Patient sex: M
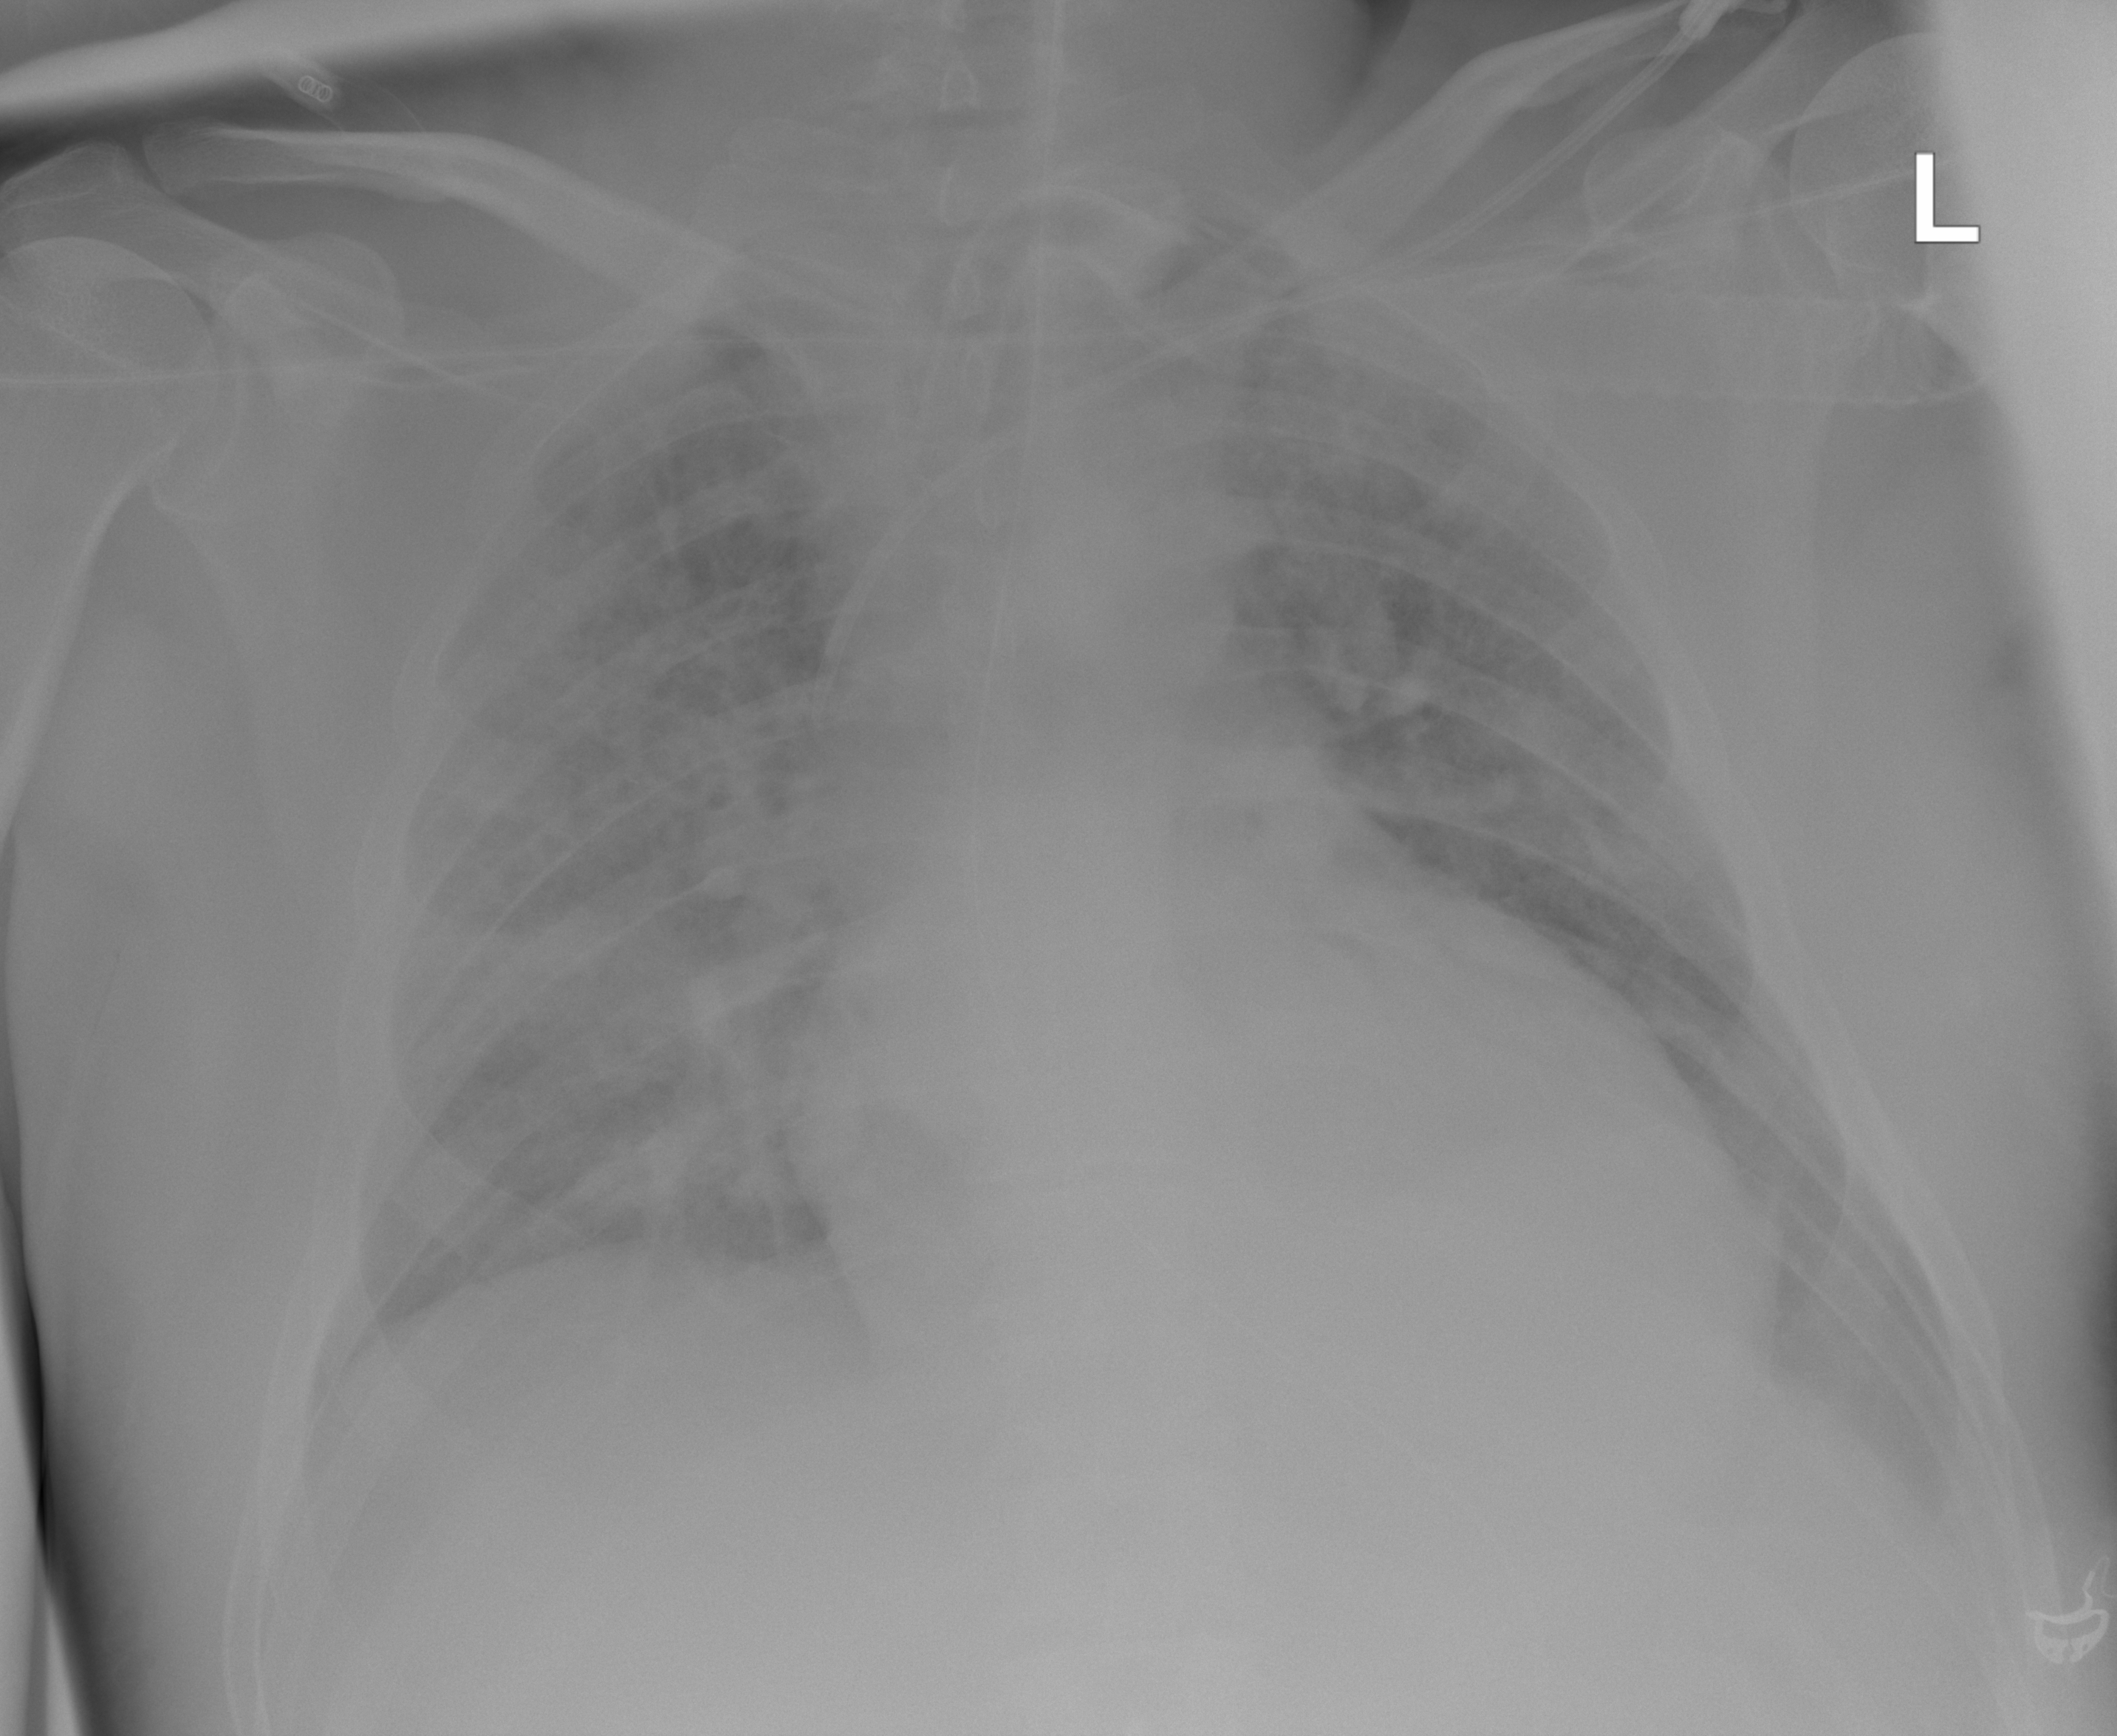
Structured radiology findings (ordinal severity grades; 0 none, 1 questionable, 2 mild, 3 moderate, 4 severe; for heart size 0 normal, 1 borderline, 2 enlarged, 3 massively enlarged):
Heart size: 2
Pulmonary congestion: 3
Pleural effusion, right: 0
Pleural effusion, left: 0
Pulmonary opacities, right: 2
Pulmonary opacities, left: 2
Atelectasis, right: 1
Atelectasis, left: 1